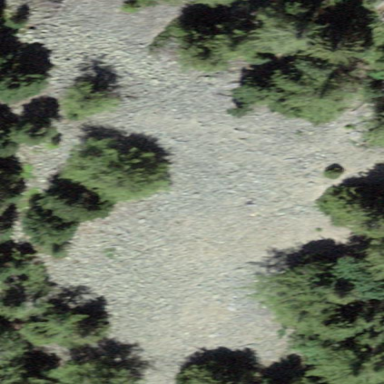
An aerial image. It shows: Scree landscape.